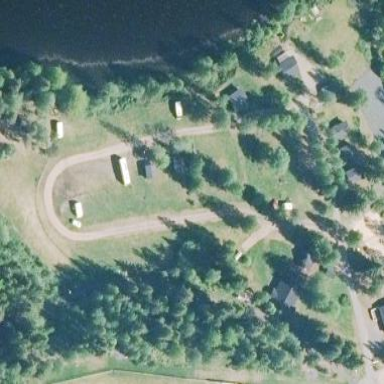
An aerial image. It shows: Campsite for tourism.